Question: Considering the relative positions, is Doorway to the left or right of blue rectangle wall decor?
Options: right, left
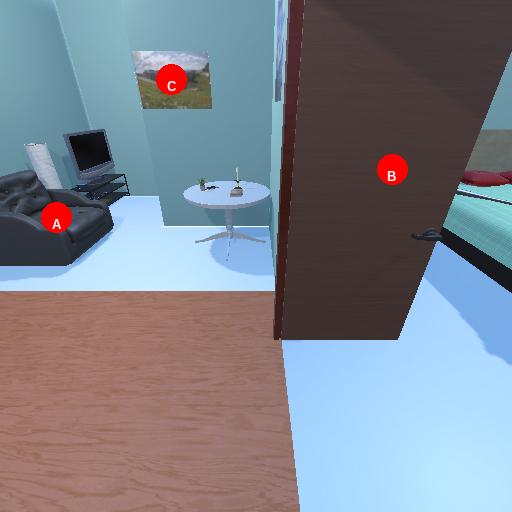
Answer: right